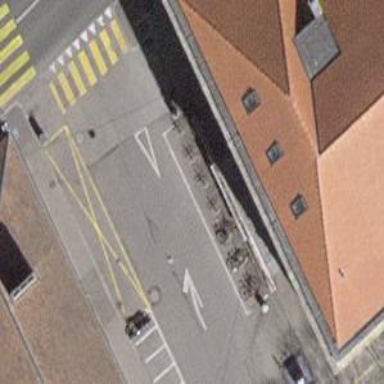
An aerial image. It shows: Bicycle parking area with stands available.